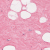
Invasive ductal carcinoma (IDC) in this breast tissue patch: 0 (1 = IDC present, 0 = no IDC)